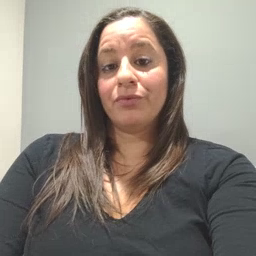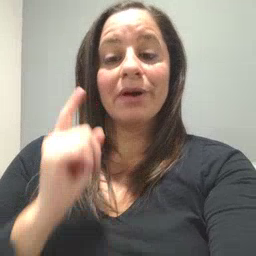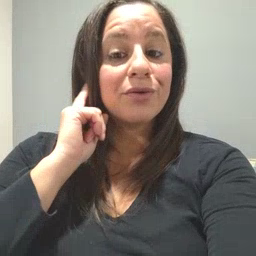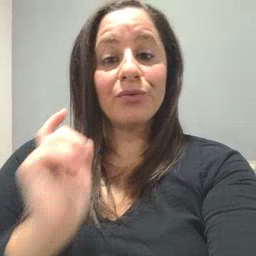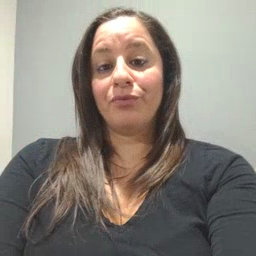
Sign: ear